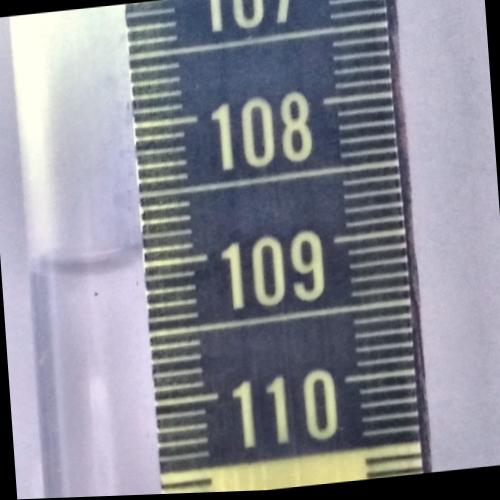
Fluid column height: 108.9 cm